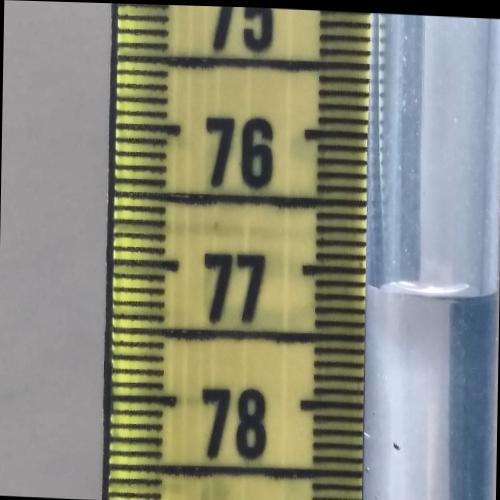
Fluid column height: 77.1 cm